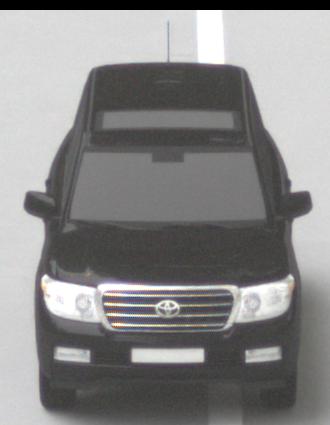
Make: Toyota
Model: Land Cruiser V8 4.7
Detailed model: Land Cruiser V8 (J20)
Model produced from: 2008/03
Model produced until: 2009/11
Doors: 5
Color: black
Road condition: dry road
Daytime: morning or afternoon
Contrast: low contrast